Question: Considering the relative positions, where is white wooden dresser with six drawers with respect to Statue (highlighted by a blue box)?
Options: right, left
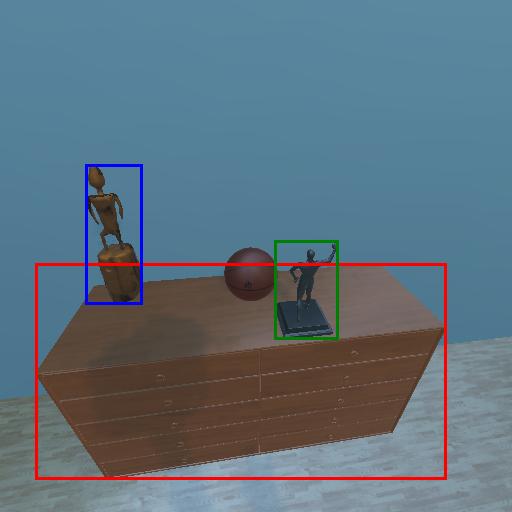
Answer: right